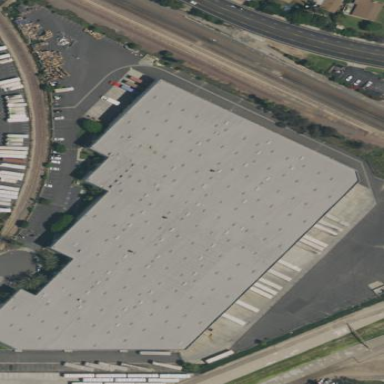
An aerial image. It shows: Warehouse building.